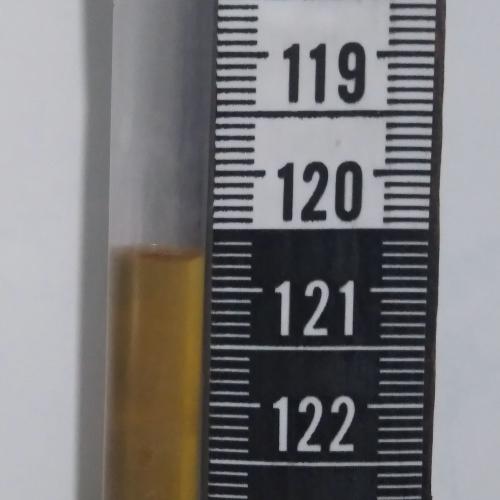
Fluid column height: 120.7 cm